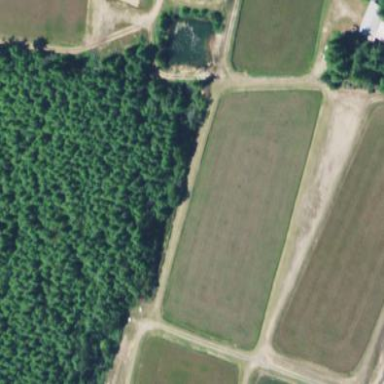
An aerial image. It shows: Farmland where cranberries are grown.